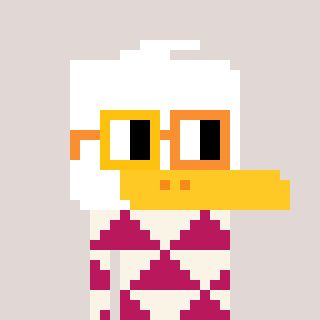
a pixel art character with square yellow and orange glasses, a duck-shaped head and a darkpink-colored body on a warm background